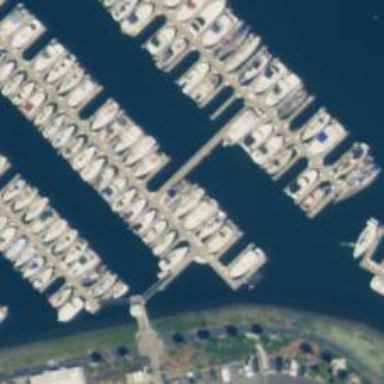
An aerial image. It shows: Dock located along the waterway.